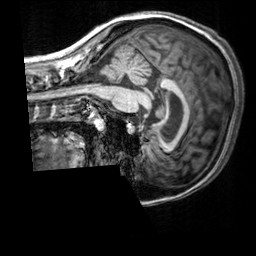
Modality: T1w
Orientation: sagittal
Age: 33
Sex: female
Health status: healthy
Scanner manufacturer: siemens
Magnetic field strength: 3 T
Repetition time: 2.3 s
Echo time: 0.00303 s